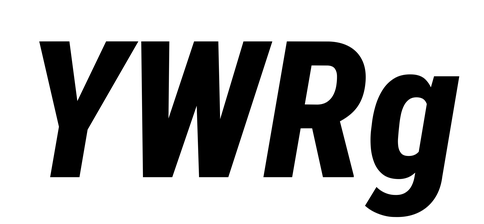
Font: Roboto-Italic_Condensed_ExtraBold_Italic